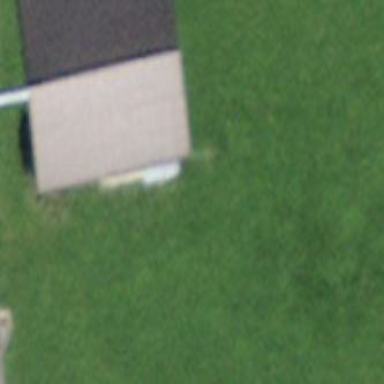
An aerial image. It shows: Rural barn.